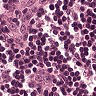
Metastatic tissue present: no